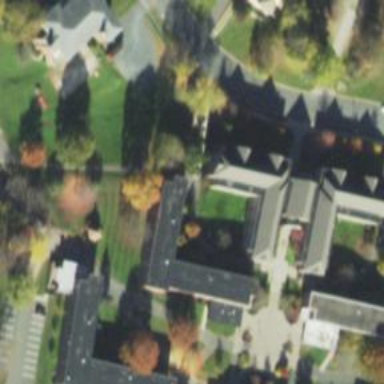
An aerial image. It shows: Dormitory building.